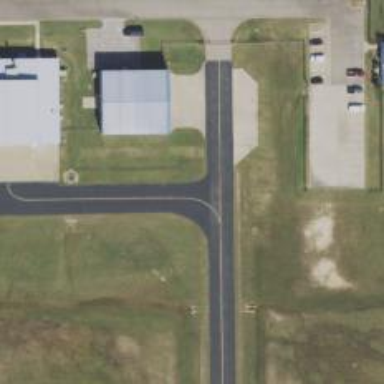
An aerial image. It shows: View of taxiway at the airport.